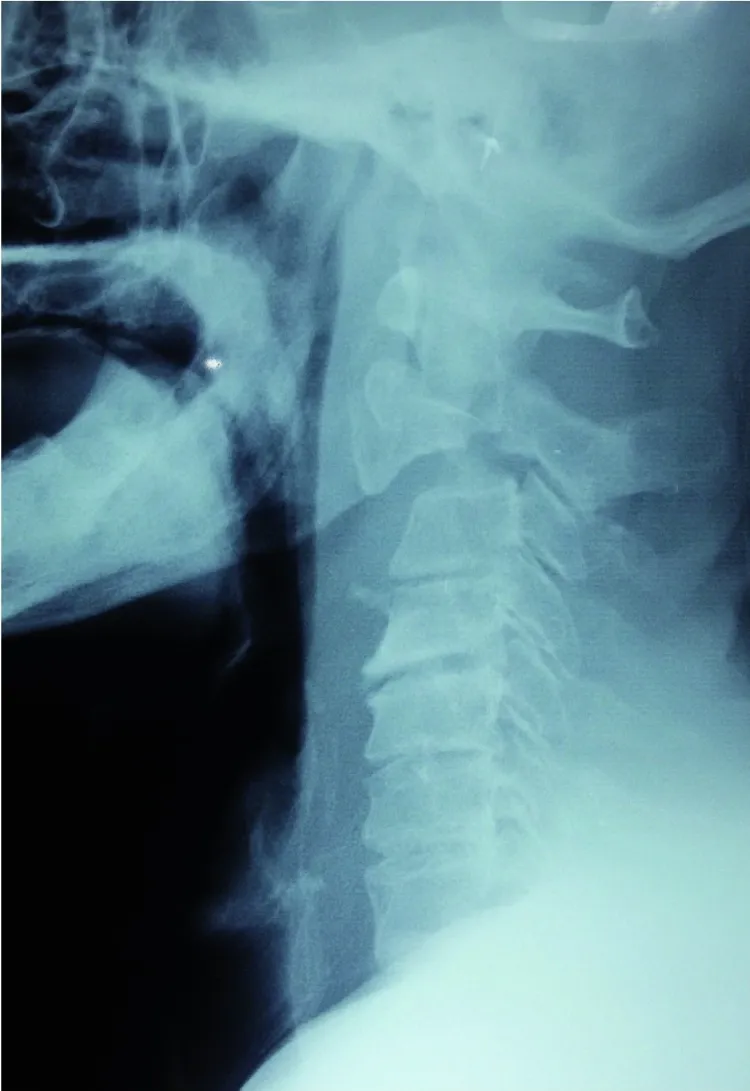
X-ray spine after traction showing realignment of the posterior and the spino-laminar lines.
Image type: radiology (x_ray)